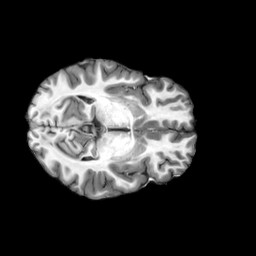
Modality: T1w
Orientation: axial
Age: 34
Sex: male
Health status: ill